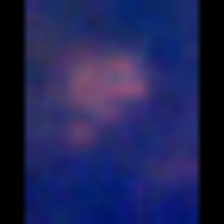
Taxon: Unknown_full_image
Group: Unknown